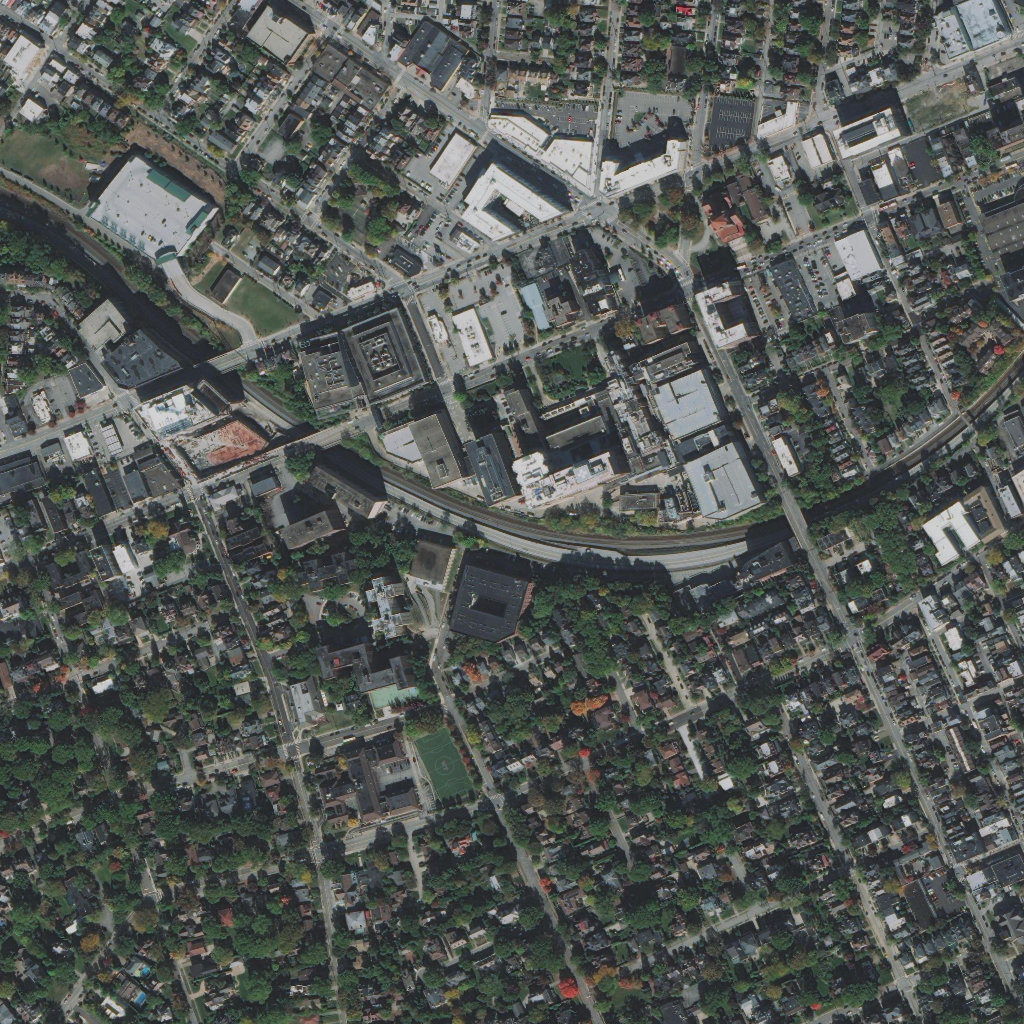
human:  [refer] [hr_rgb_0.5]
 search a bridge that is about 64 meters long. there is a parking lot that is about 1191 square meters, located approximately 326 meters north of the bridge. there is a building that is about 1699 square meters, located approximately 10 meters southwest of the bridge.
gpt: <box>[[75, 47, 79, 53, 0]]</box>

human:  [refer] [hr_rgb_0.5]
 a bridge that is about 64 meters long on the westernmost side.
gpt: <box>[[17, 33, 24, 37, 0]]</box>

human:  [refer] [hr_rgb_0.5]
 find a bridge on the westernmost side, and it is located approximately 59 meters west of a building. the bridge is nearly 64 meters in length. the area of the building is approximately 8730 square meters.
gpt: <box>[[17, 33, 24, 37, 0]]</box>